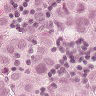
Metastatic tissue present: yes